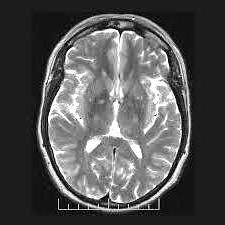
Label: notumor